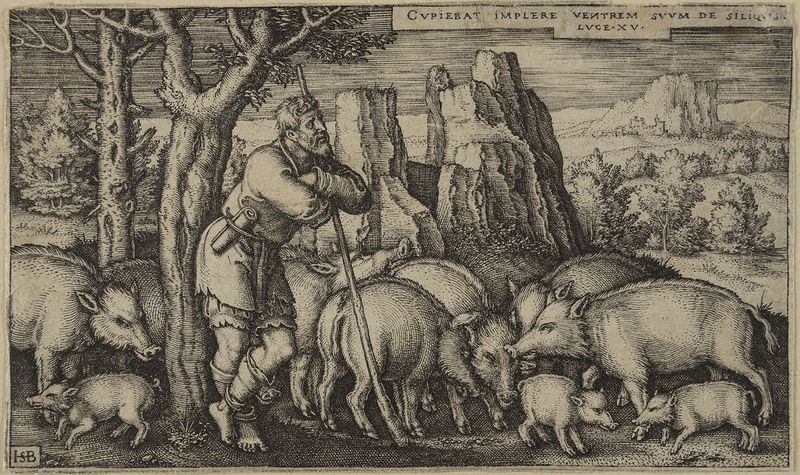
Titel: Der verlorene Sohn als Schweinehirt, Blatt 3 aus der Folge des verlorenen Sohnes
Künstler: Hans Sebald Beham
Standort: Hamburg
Institution: Museum für Kunst und Gewerbe Hamburg
Schlagwörter: mann, landschaft, tier, tiere, hemd, neues testament, vieh, renaissance, holzschnitt, papier, grafik, graphik, schweine, bauer, fotografie, photographie, schaf, schwein, tierbild, druckgraphik, druckgrafik, schwarz weiß, stich, lithografie, mittelalter, kupferstich, hirte, hirtin, sohn, anlagen, hirt, schafhirtin, lukas, landschaftsdarstellung, kuhhirt, reproduktionen, druckerzeugnisse, schafhirt, hausschwein, ornamentstich